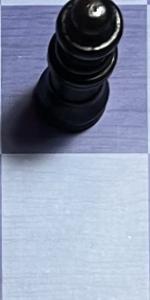
Label: Empty